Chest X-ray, PA view. Patient: 29 years old, sex F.
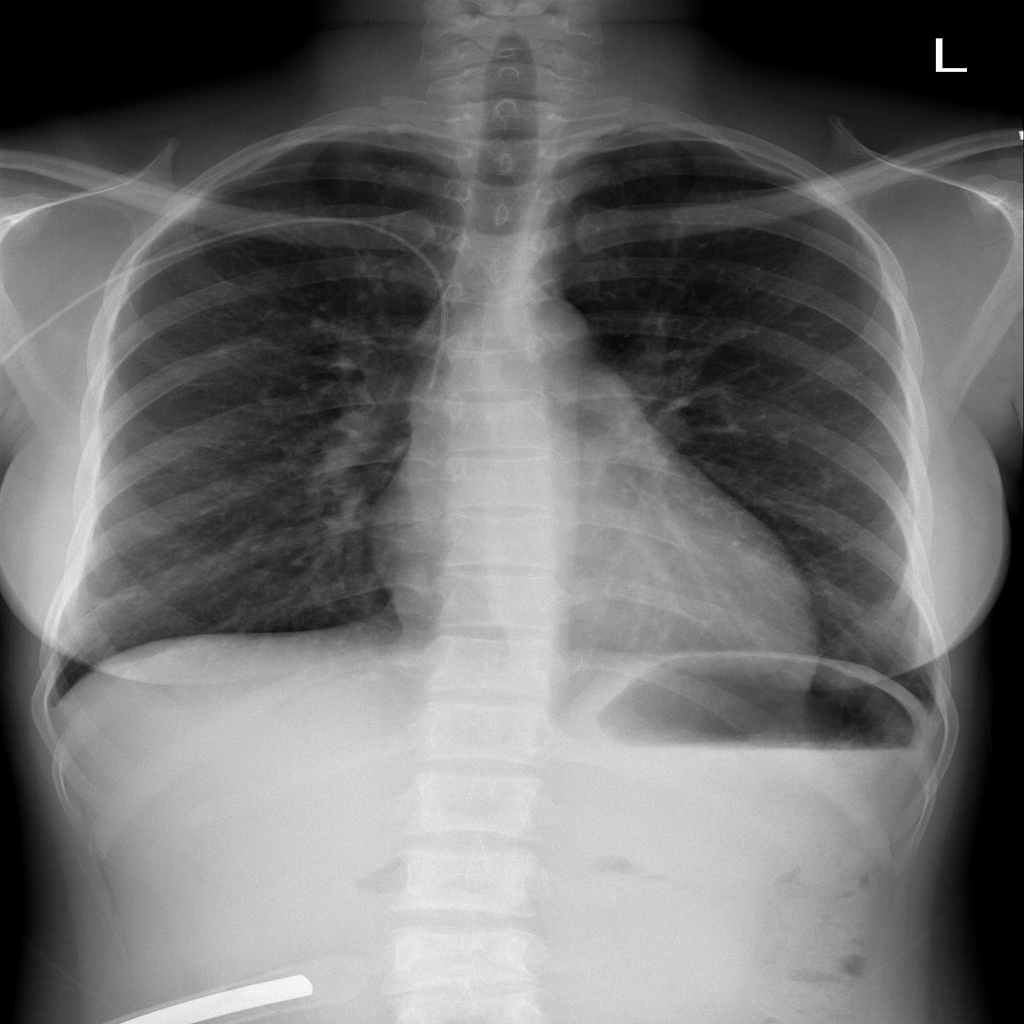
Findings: No Finding